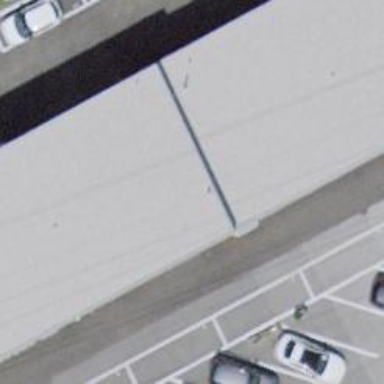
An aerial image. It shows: Office space.